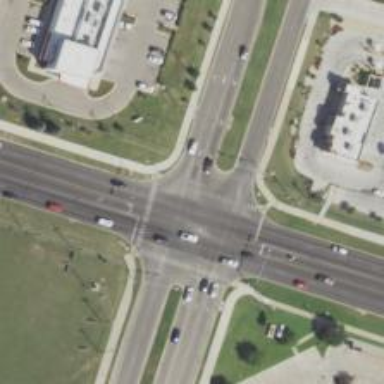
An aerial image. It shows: Crossing road.